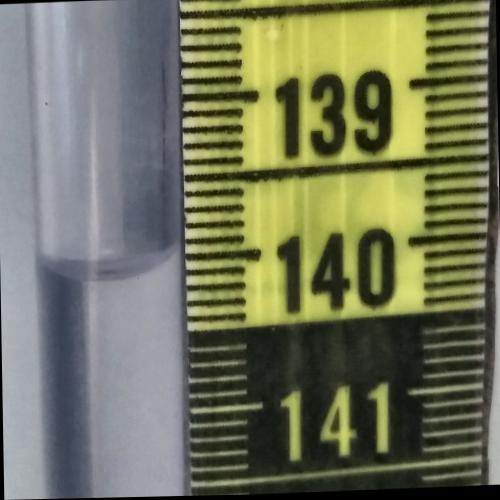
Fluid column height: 140.0 cm